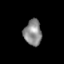
Tissue: skin
Cell type: Epithelial cells
Senescence score: 0.2815
Nuclear area (px): 446
Mean DAPI intensity: 137.89